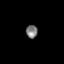
Tissue: skin
Cell type: Epithelial cells
Senescence score: 0.2811
Nuclear area (px): 148
Mean DAPI intensity: 124.595